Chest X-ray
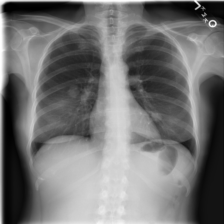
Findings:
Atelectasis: negative
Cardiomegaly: negative
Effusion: negative
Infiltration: negative
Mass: negative
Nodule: positive
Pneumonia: negative
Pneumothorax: negative
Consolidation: negative
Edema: negative
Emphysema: negative
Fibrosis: negative
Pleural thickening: negative
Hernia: negative